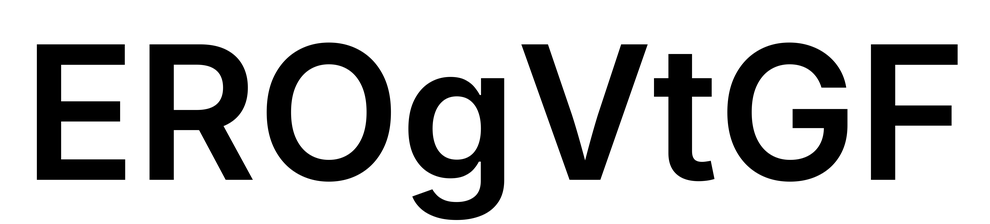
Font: Inter_SemiBold